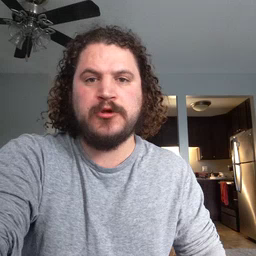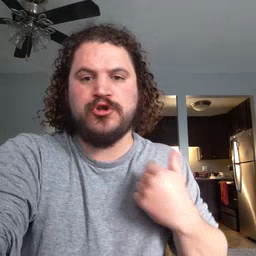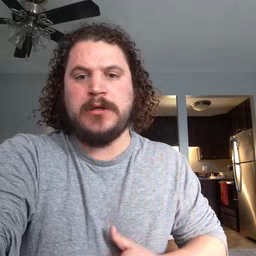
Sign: jacket